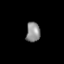
Tissue: lung
Cell type: T cells
Senescence score: 0.2194
Nuclear area (px): 278
Mean DAPI intensity: 138.169